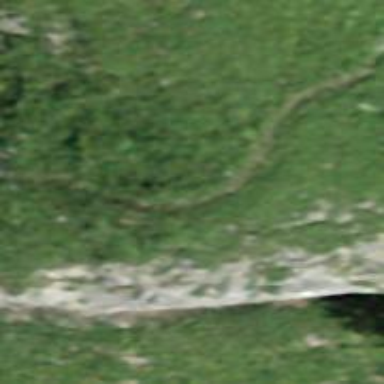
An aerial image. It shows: Natural cliff.